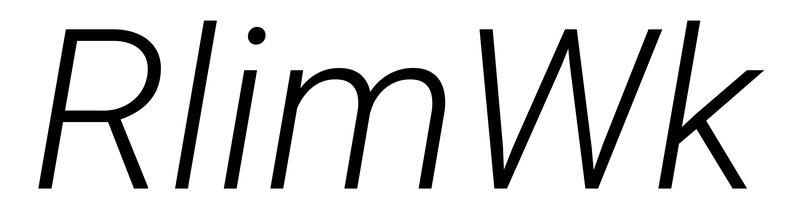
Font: Roboto-Italic_Light_Italic